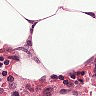
Metastatic tissue present: no